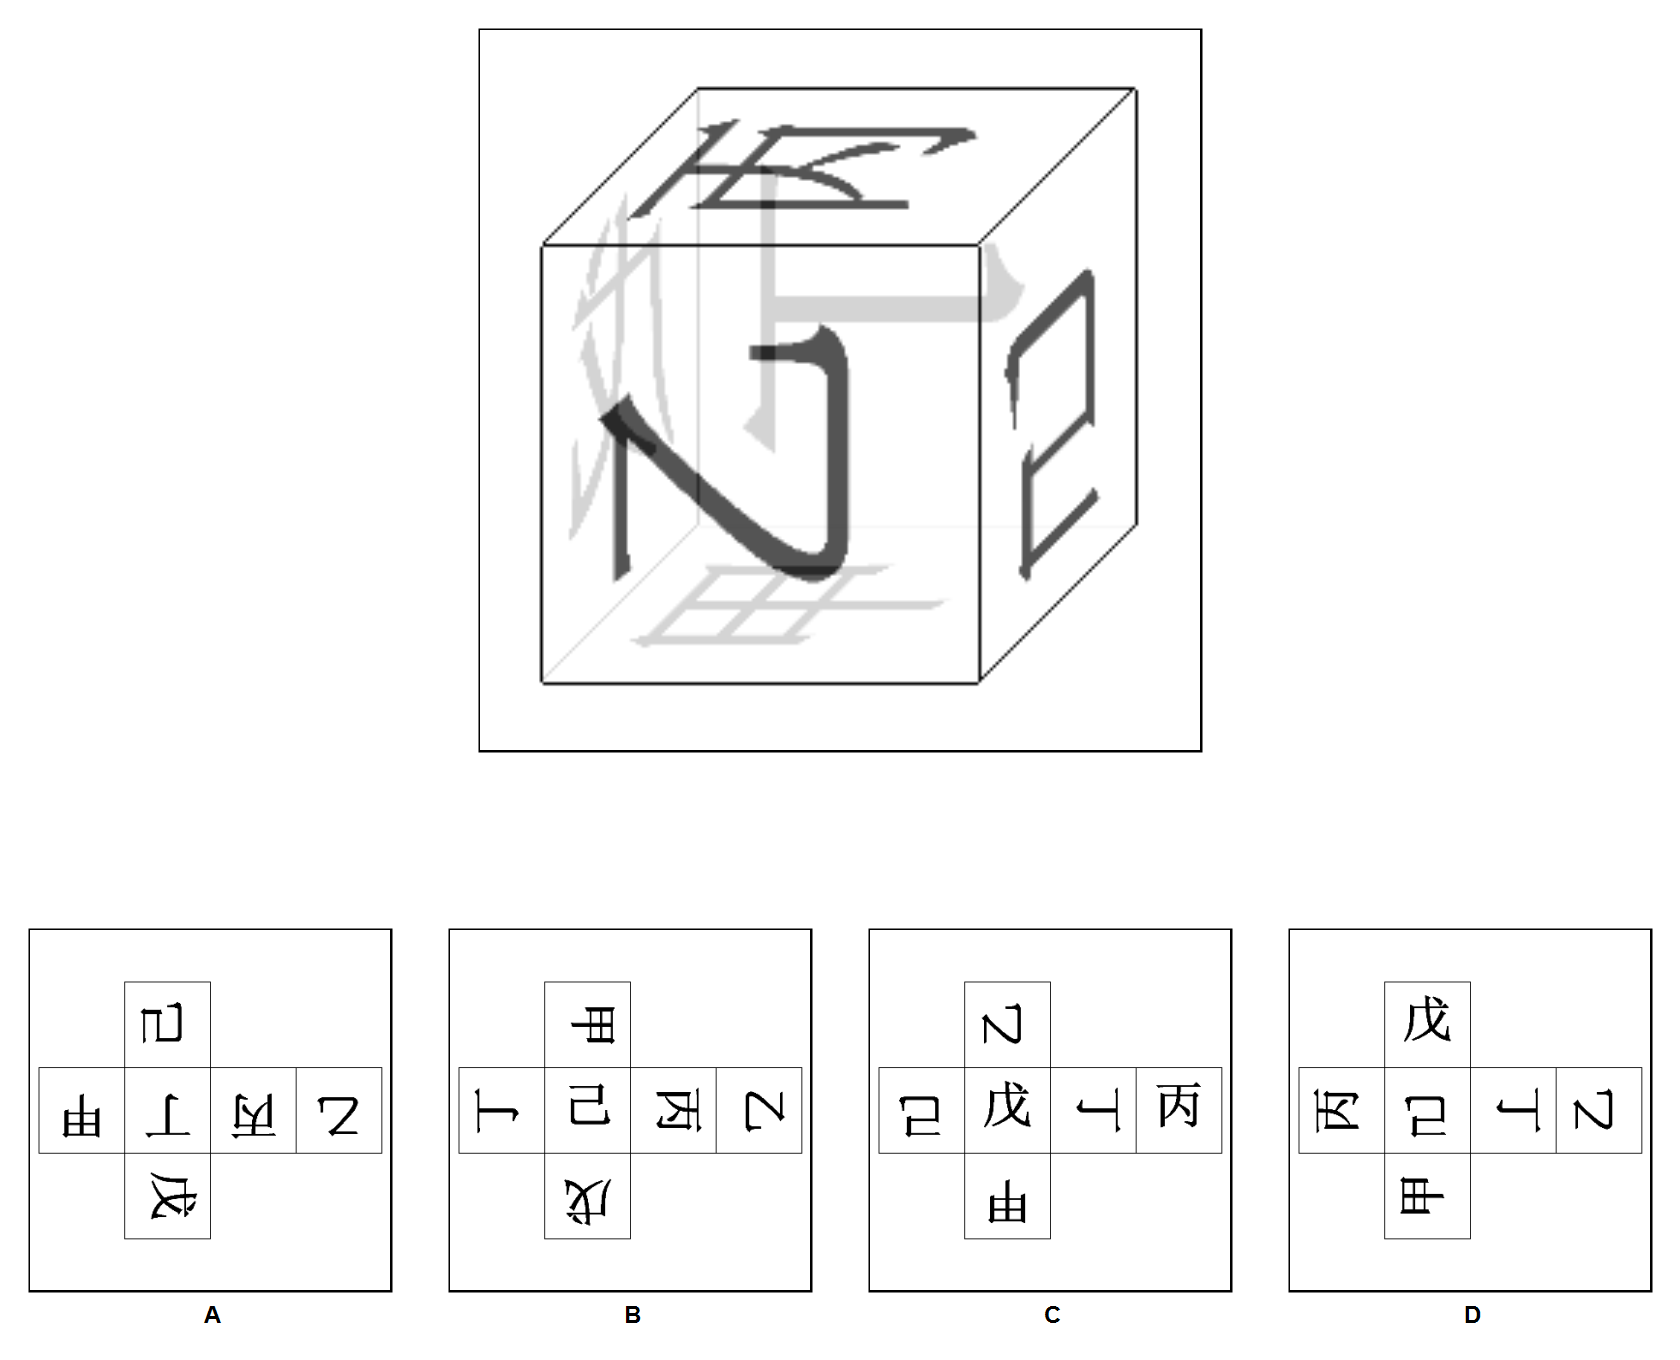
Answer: A